Question: I am trying to mimic this lattice plot using ggplot. The data for this plot is 'lme4::Dyestuff'.

I am able to plot each of the points in a similar manner, but I am unable to plot the line which represents the mean of each batch.
'''
library (lme4)
library (ggplot2)
ggplot (Dyestuff, aes (Yield, Batch, colour = Batch)) + geom_jitter ()
'''
Q. How can I add this line using ggplot? Notice also how the batches on the y-axis are ordered by the mean yield of the batch.
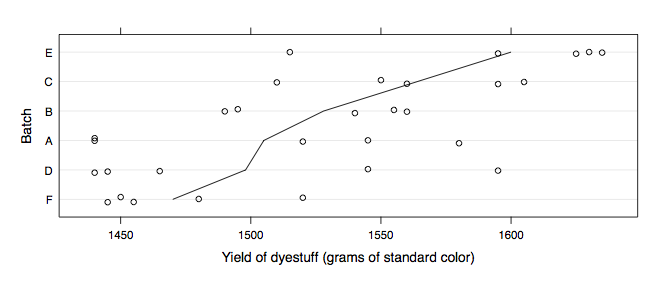
Answer: One solution is to use 'Batch' as x values and 'Yield' as y values. Line is added with 'stat_summary()' and argument 'fun.y=mean' to get mean value of Yield. Then 'coord_flip()' is used to get 'Batch' as y axis. To change order of 'Batch' values you can use 'reorder()' function inside the 'aes()' of 'ggplot()'.
'''
ggplot (Dyestuff, aes (reorder(Batch,Yield), Yield)) + geom_jitter(aes(colour=Batch))+
stat_summary(fun.y=mean,geom="line",aes(group=1))+
coord_flip()
'''